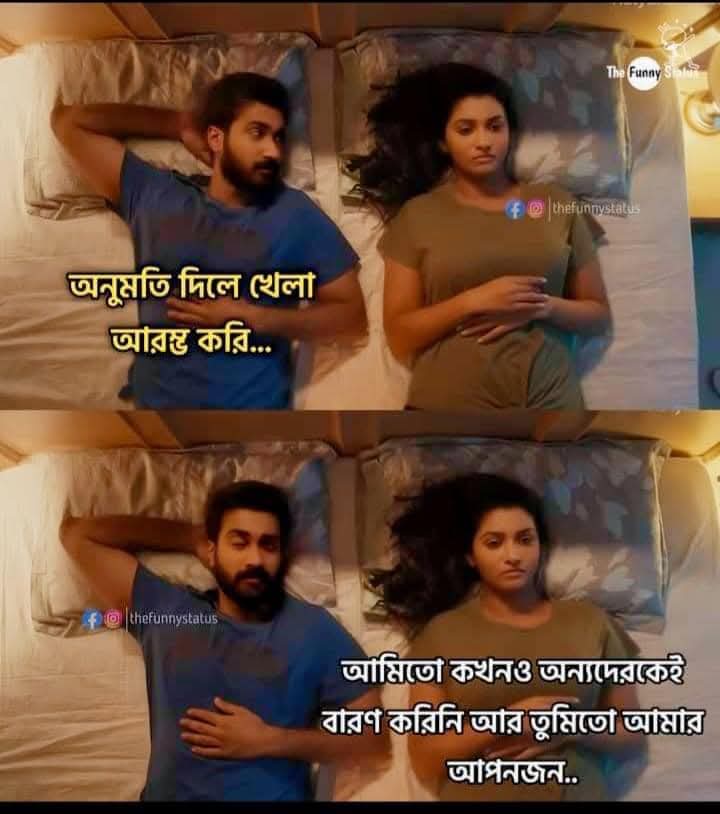
Text: অনুমতি দিলে খেলা আরম্ভ করি...
আমিতো কখনও অন্যদেরকেই বারণ করিনি আর তুমিতো আমার আপনজন..
Label: Non Hate